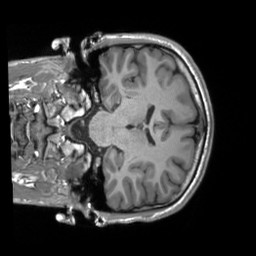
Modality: T1w
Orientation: coronal
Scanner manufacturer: siemens
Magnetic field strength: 3 T
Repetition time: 2.3 s
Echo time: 0.00207 s